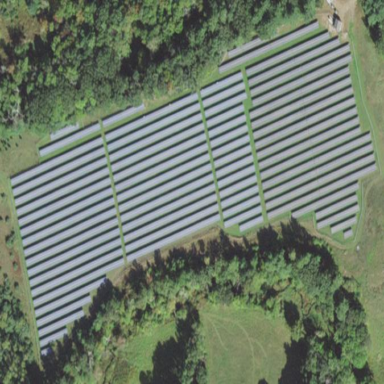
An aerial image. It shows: Solar power plant utilizing photovoltaic technology.